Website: crate-barrel
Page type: customer-info-address
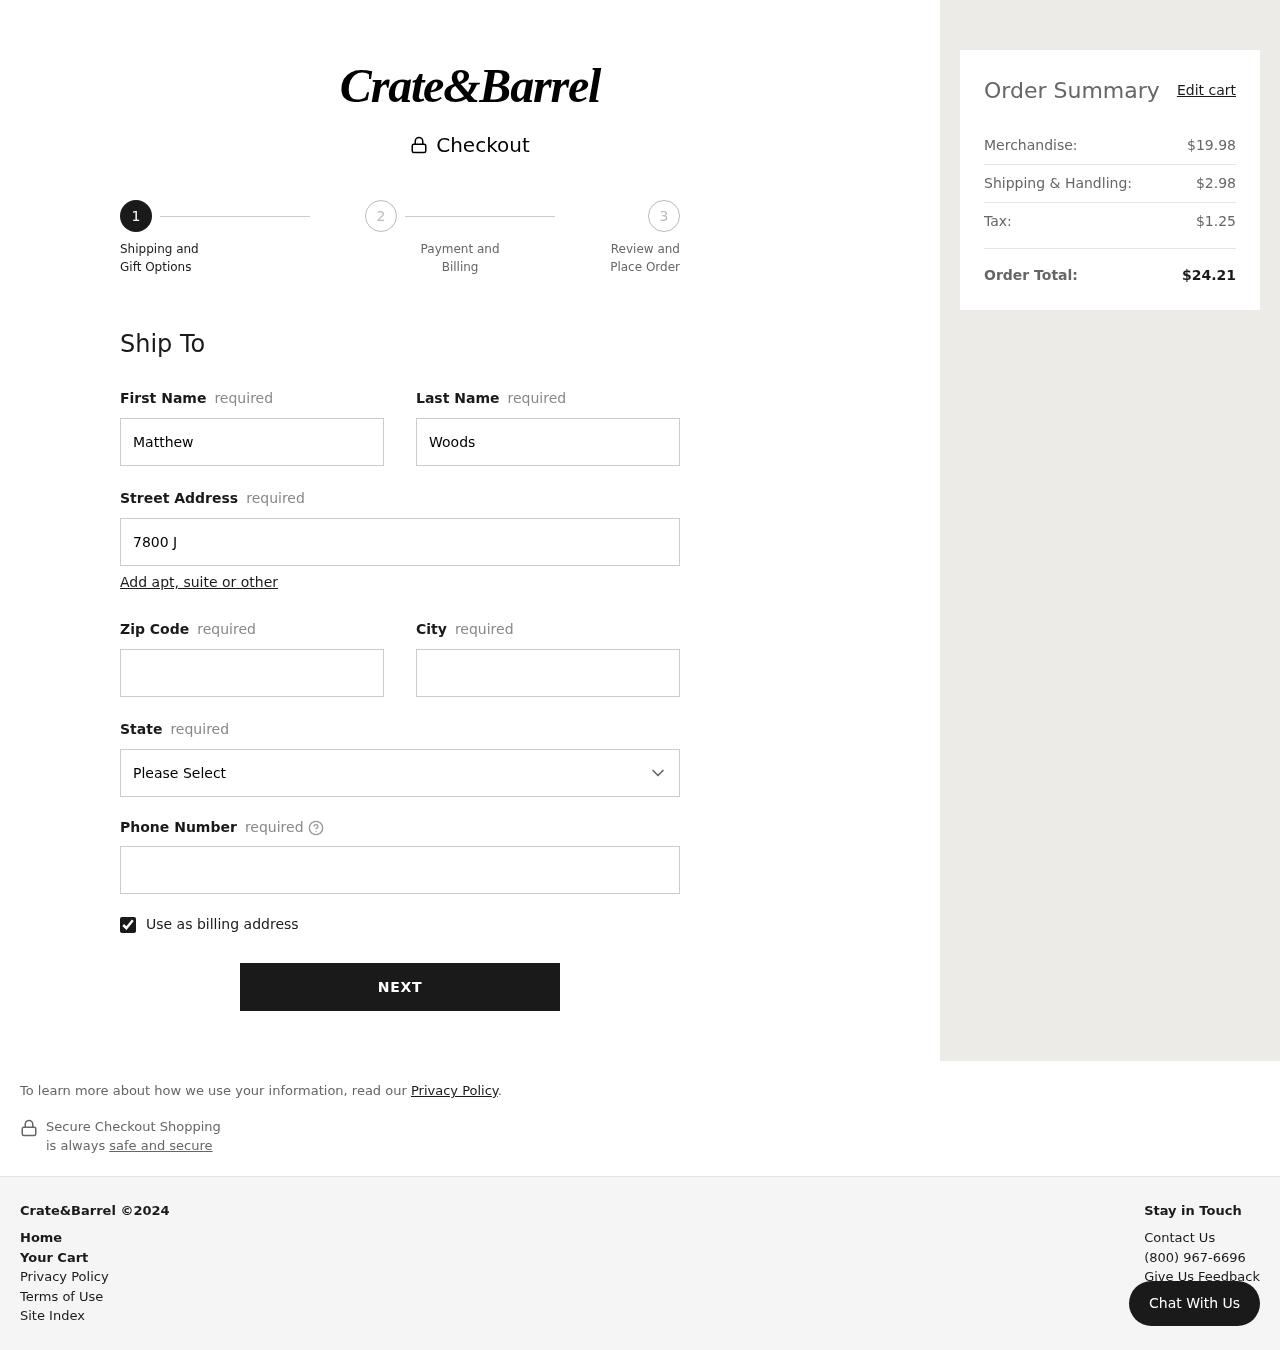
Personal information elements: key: PII_CITY
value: Gibsonburgh
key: PII_FIRSTNAME
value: Matthew
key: PII_LASTNAME
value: Woods
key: PII_PHONE
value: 8668850106
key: PII_POSTCODE
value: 80635
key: PII_STATE
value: Florida
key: PII_STREET
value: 7800 Julia Ranch
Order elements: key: ORDER_SUBTOTAL
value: $19.98
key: ORDER_SHIPPING_COST
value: $2.98
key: ORDER_TAX
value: $1.25
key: ORDER_TOTAL
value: $24.21